Question: Given the following four-coloring problem graph, where part of the region has been pre-colored, how many coloring combinations are there for the remaining region?
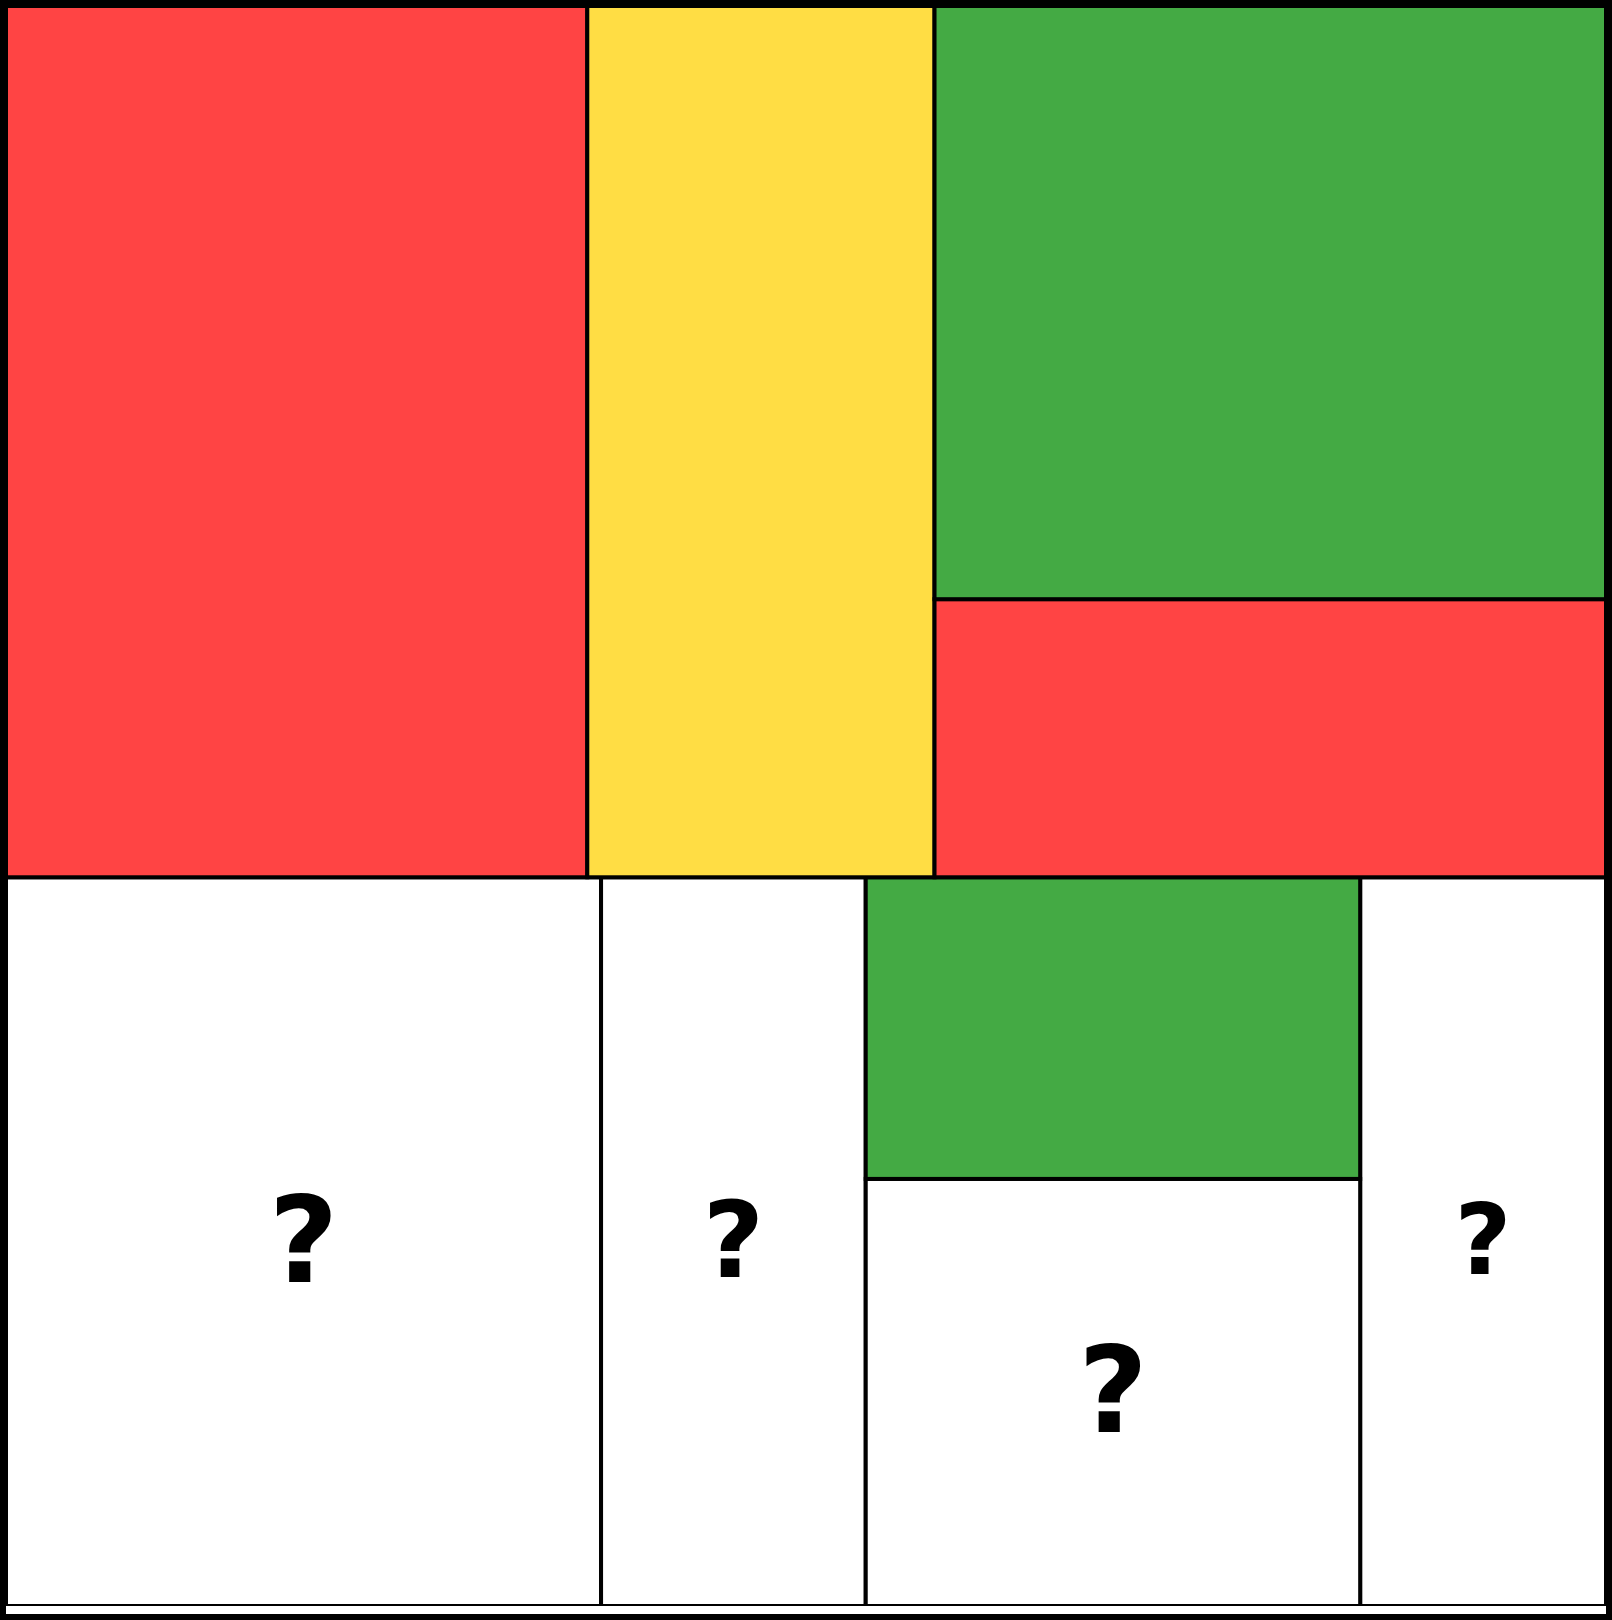
Answer: 7